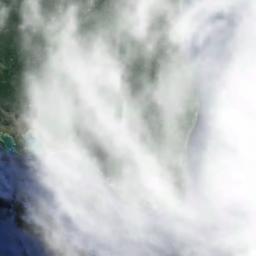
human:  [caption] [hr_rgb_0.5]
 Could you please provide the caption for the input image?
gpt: Thick white clouds cover the blue sea and green land .

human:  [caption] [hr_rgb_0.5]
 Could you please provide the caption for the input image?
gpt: The white cloud is above green land and blue sea .

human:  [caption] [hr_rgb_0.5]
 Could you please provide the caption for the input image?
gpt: The stratus clouds are located above the sea and the land covered by dense vegetation .

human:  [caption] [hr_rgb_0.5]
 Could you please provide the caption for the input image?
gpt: There was a little white cloud floating above the hill .

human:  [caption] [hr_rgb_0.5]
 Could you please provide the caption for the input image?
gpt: One piece of close white cloud over a shore .